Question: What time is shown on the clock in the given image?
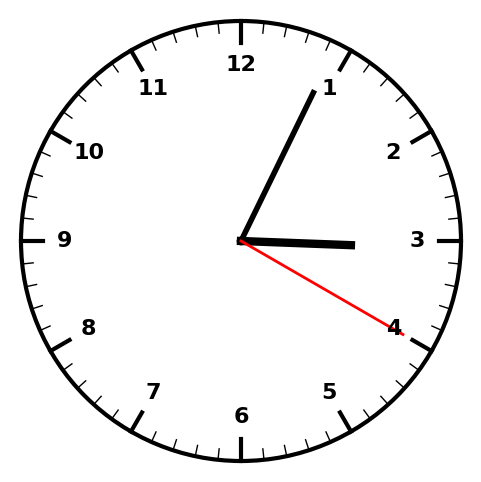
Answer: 03:04:20